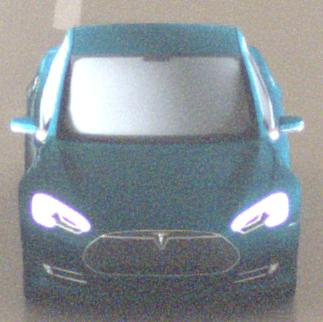
Make: Tesla
Model: Model S 60
Detailed model: Model S
Model produced from: 2013/10
Model produced until: 2014/10
Doors: 5
Color: blue
Road condition: wet road
Daytime: midday
Contrast: medium contrast